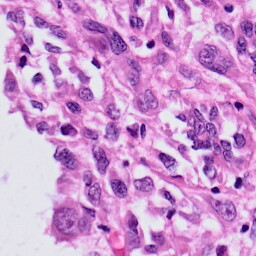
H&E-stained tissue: Skin